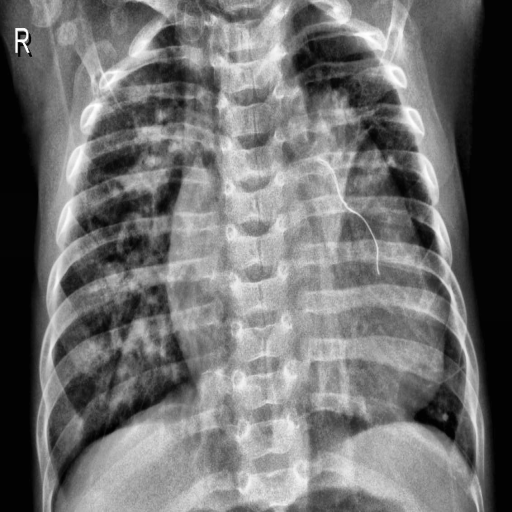
Finding: PNEUMONIA